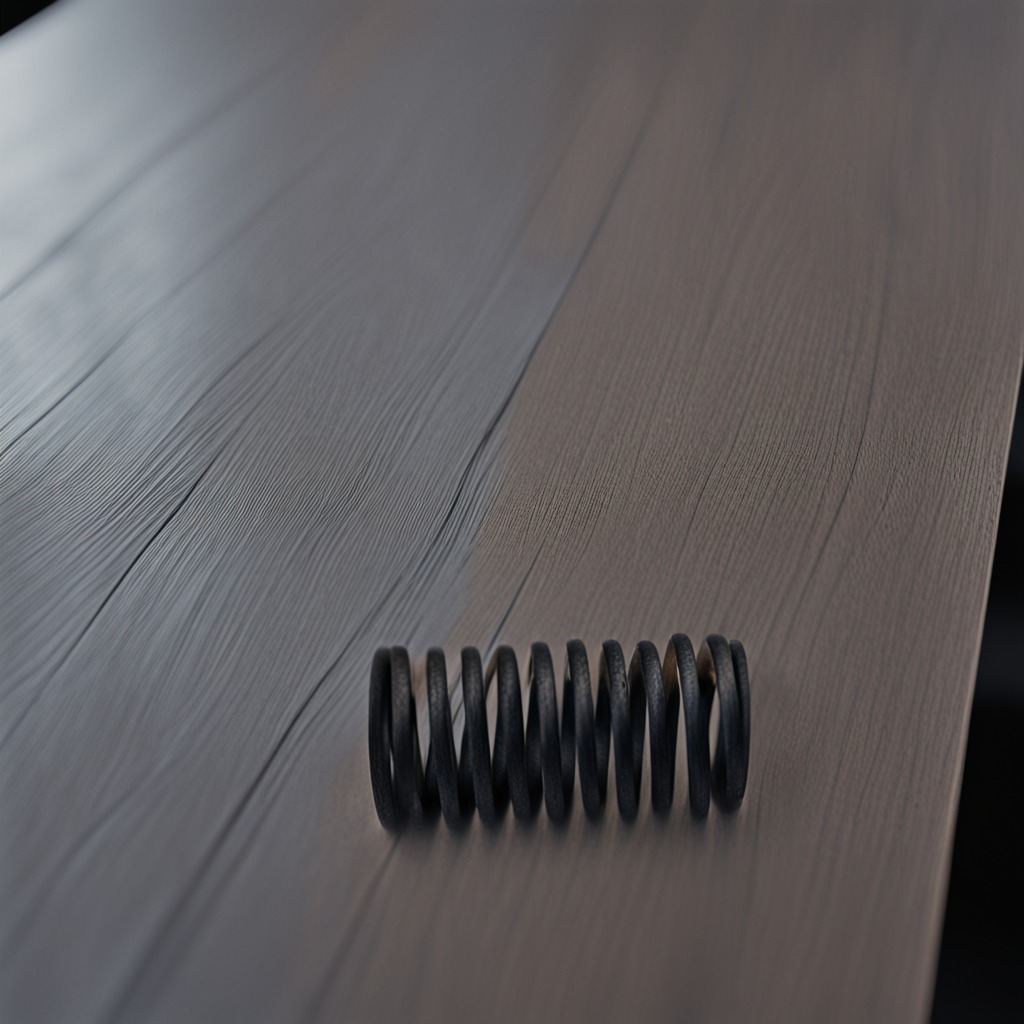
A coiled metal spring is lying on the table.